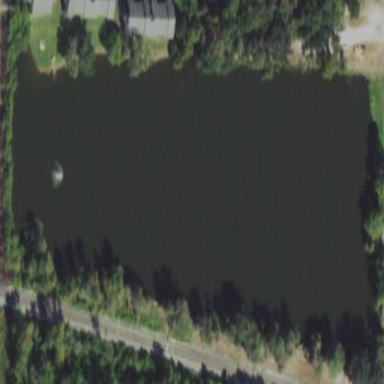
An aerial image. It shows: Beautiful lake surrounded by nature.